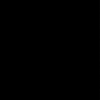
Label: dusty